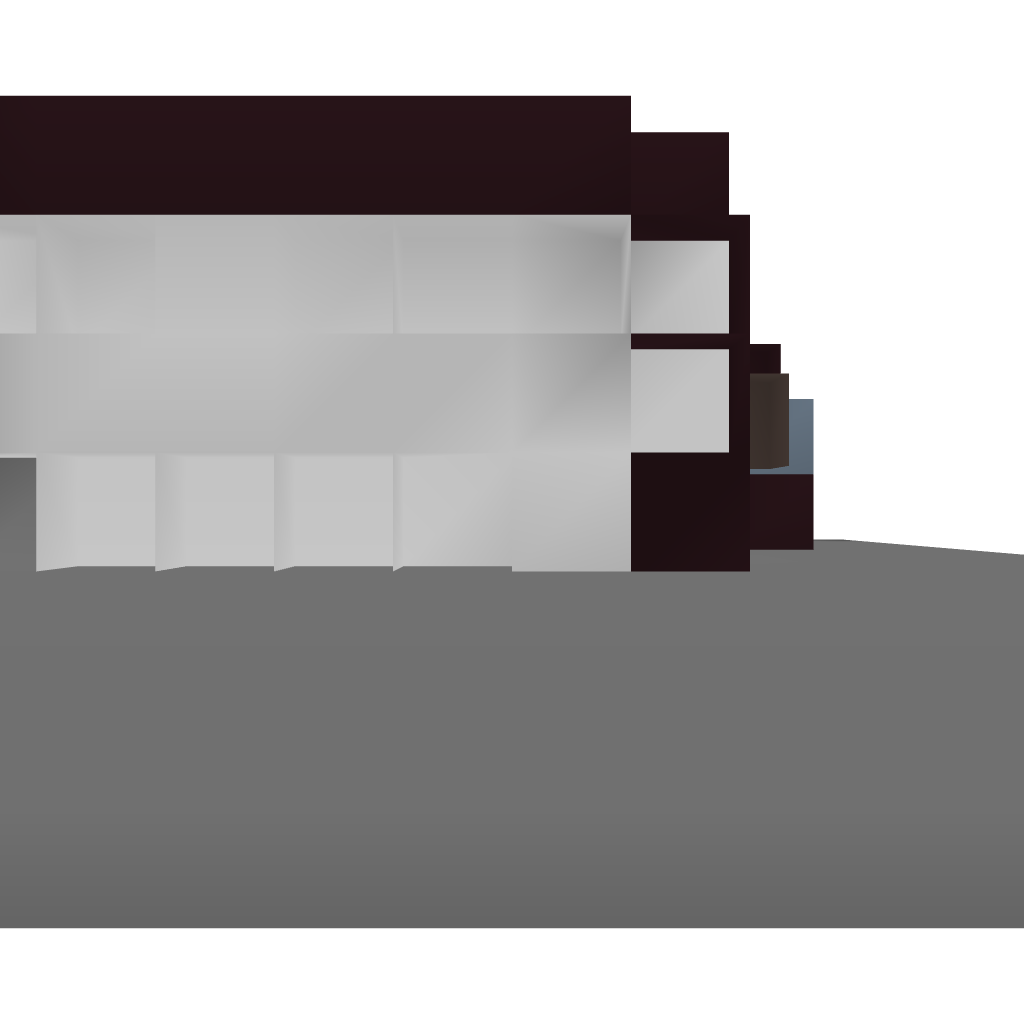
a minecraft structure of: Black Jack game